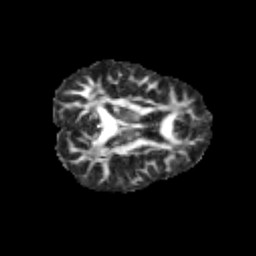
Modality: FA
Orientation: axial
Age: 12
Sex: female
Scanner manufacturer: siemens
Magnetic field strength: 3 T
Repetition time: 3.8 s
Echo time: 0.07 s